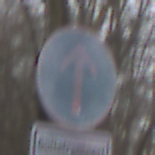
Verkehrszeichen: VorgeschriebeneFahrtrichtungGeradeaus
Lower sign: BesondereFahrzeugeUndTransportgueter12
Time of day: MorningAfternoon
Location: Outdoor (Nature)
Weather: Overcast
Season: Autumn
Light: Natural